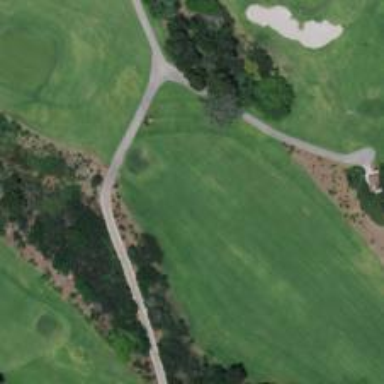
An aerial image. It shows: Golf hole.